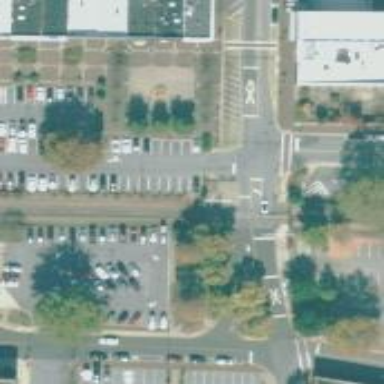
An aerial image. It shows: Crossing on cycleway.